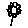
Label: flower